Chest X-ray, PA view. Patient: 33 years old, sex F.
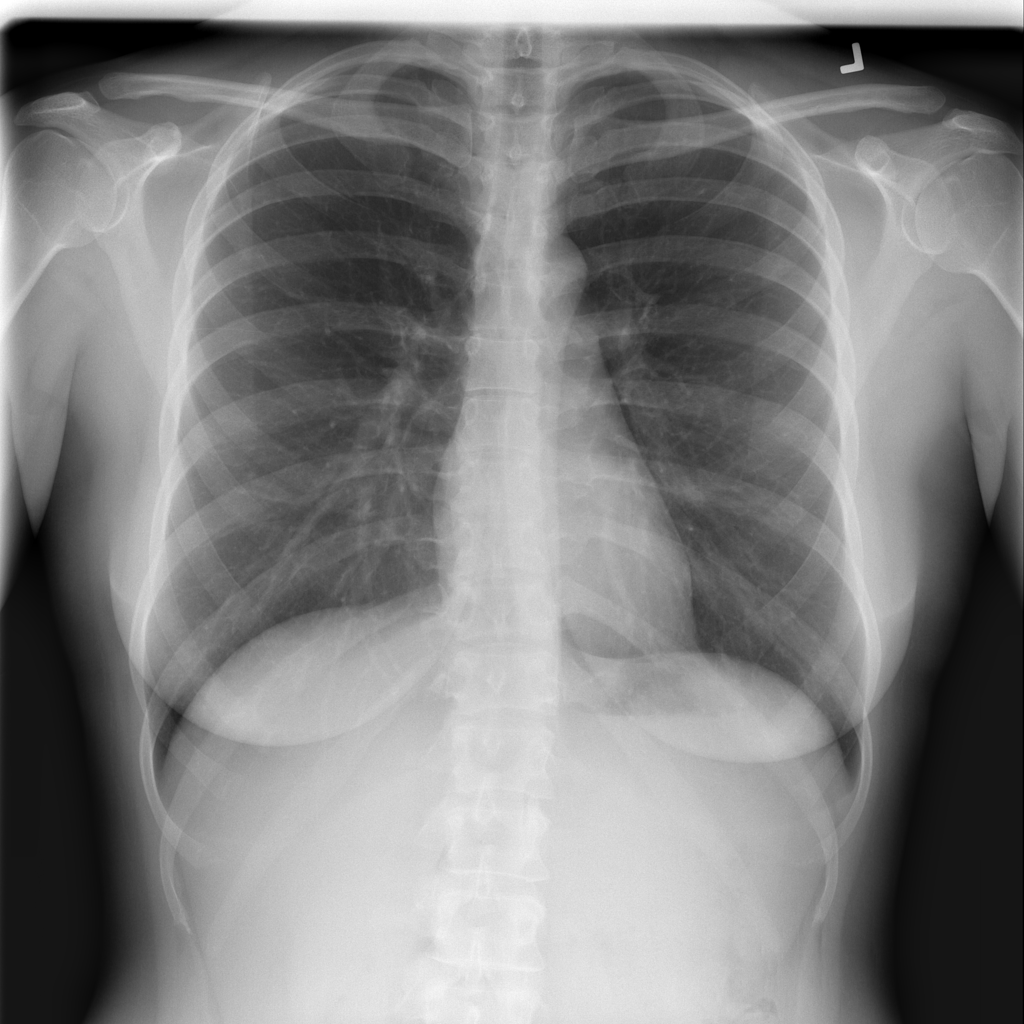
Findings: No Finding